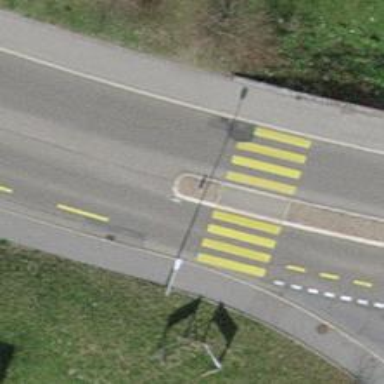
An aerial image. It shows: Marked footway crossing with asphalt surface and pedestrian island.